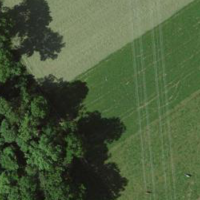
EUNIS habitat code: 52
Species observed at this site:
Allium ursinum